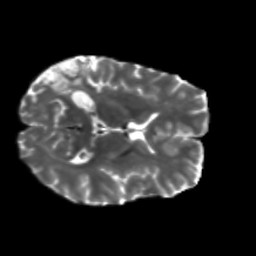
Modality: T2w
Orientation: axial
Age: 39
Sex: female
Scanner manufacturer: siemens
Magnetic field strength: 3 T
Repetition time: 5.25 s
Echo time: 0.08 s